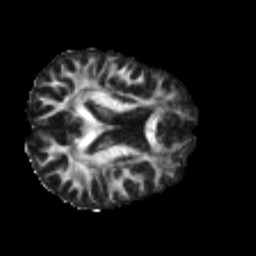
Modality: FA
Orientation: axial
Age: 32
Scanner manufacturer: philips
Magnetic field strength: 3 T
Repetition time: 8.6 s
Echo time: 0.127 s